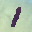
Label: 1